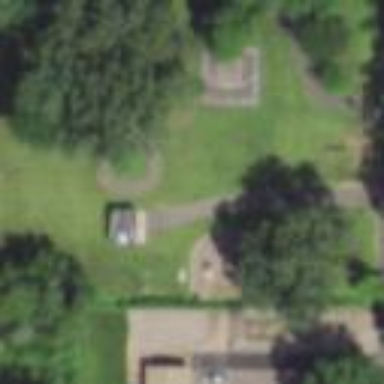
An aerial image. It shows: Lovely park for leisure and relaxation.